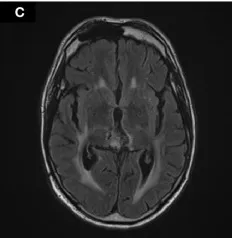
T2 fluid attenuated inversion recovery. Images of the tumor at last follow up, 166 weeks following the initiation of chemoradiation.
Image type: radiology (mri)